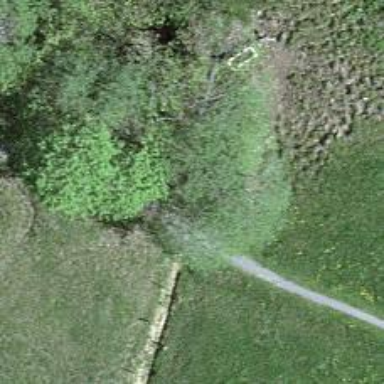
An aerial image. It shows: Drain passing through culvert tunnel.